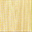
Piece: xx